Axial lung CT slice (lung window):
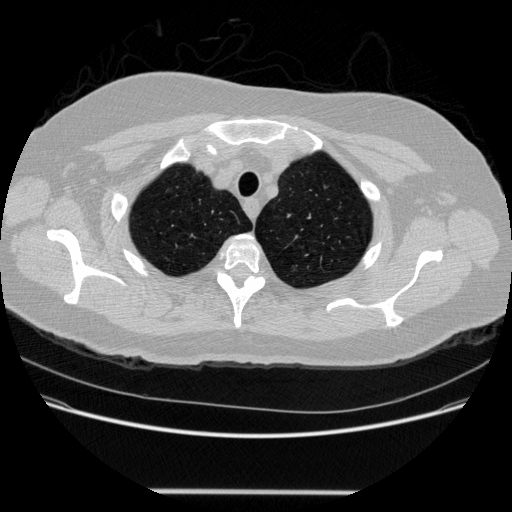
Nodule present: no